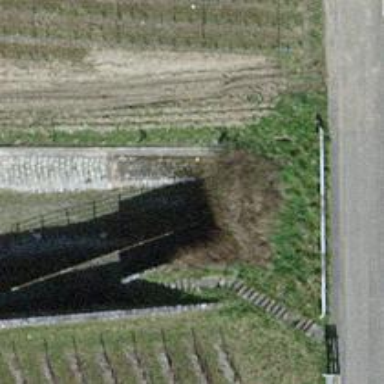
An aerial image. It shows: There is tunnel.